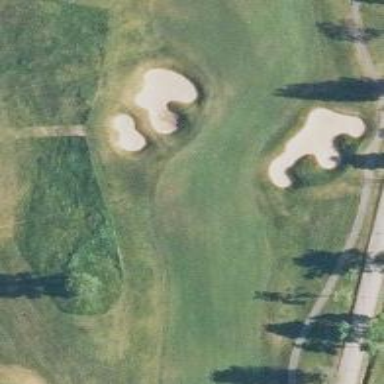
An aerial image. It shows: Grassy area designated as golf fairway.